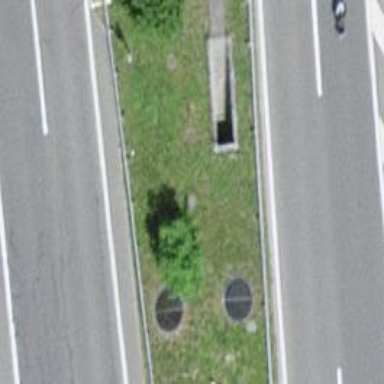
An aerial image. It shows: Tunnel with steps on the road.